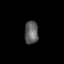
Tissue: lung
Cell type: Myeloid cells
Senescence score: 0.2423
Nuclear area (px): 312
Mean DAPI intensity: 95.381